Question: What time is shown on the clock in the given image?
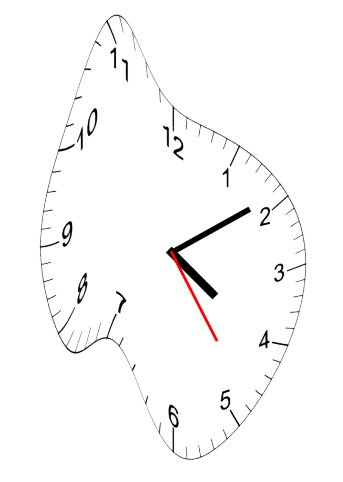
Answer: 04:09:24